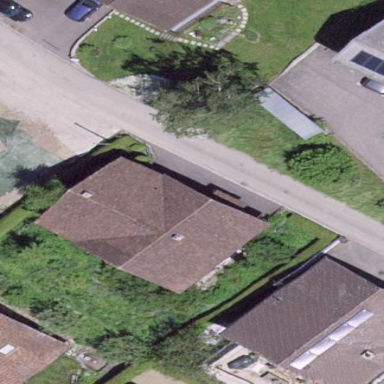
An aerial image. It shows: Detached building.